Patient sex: M
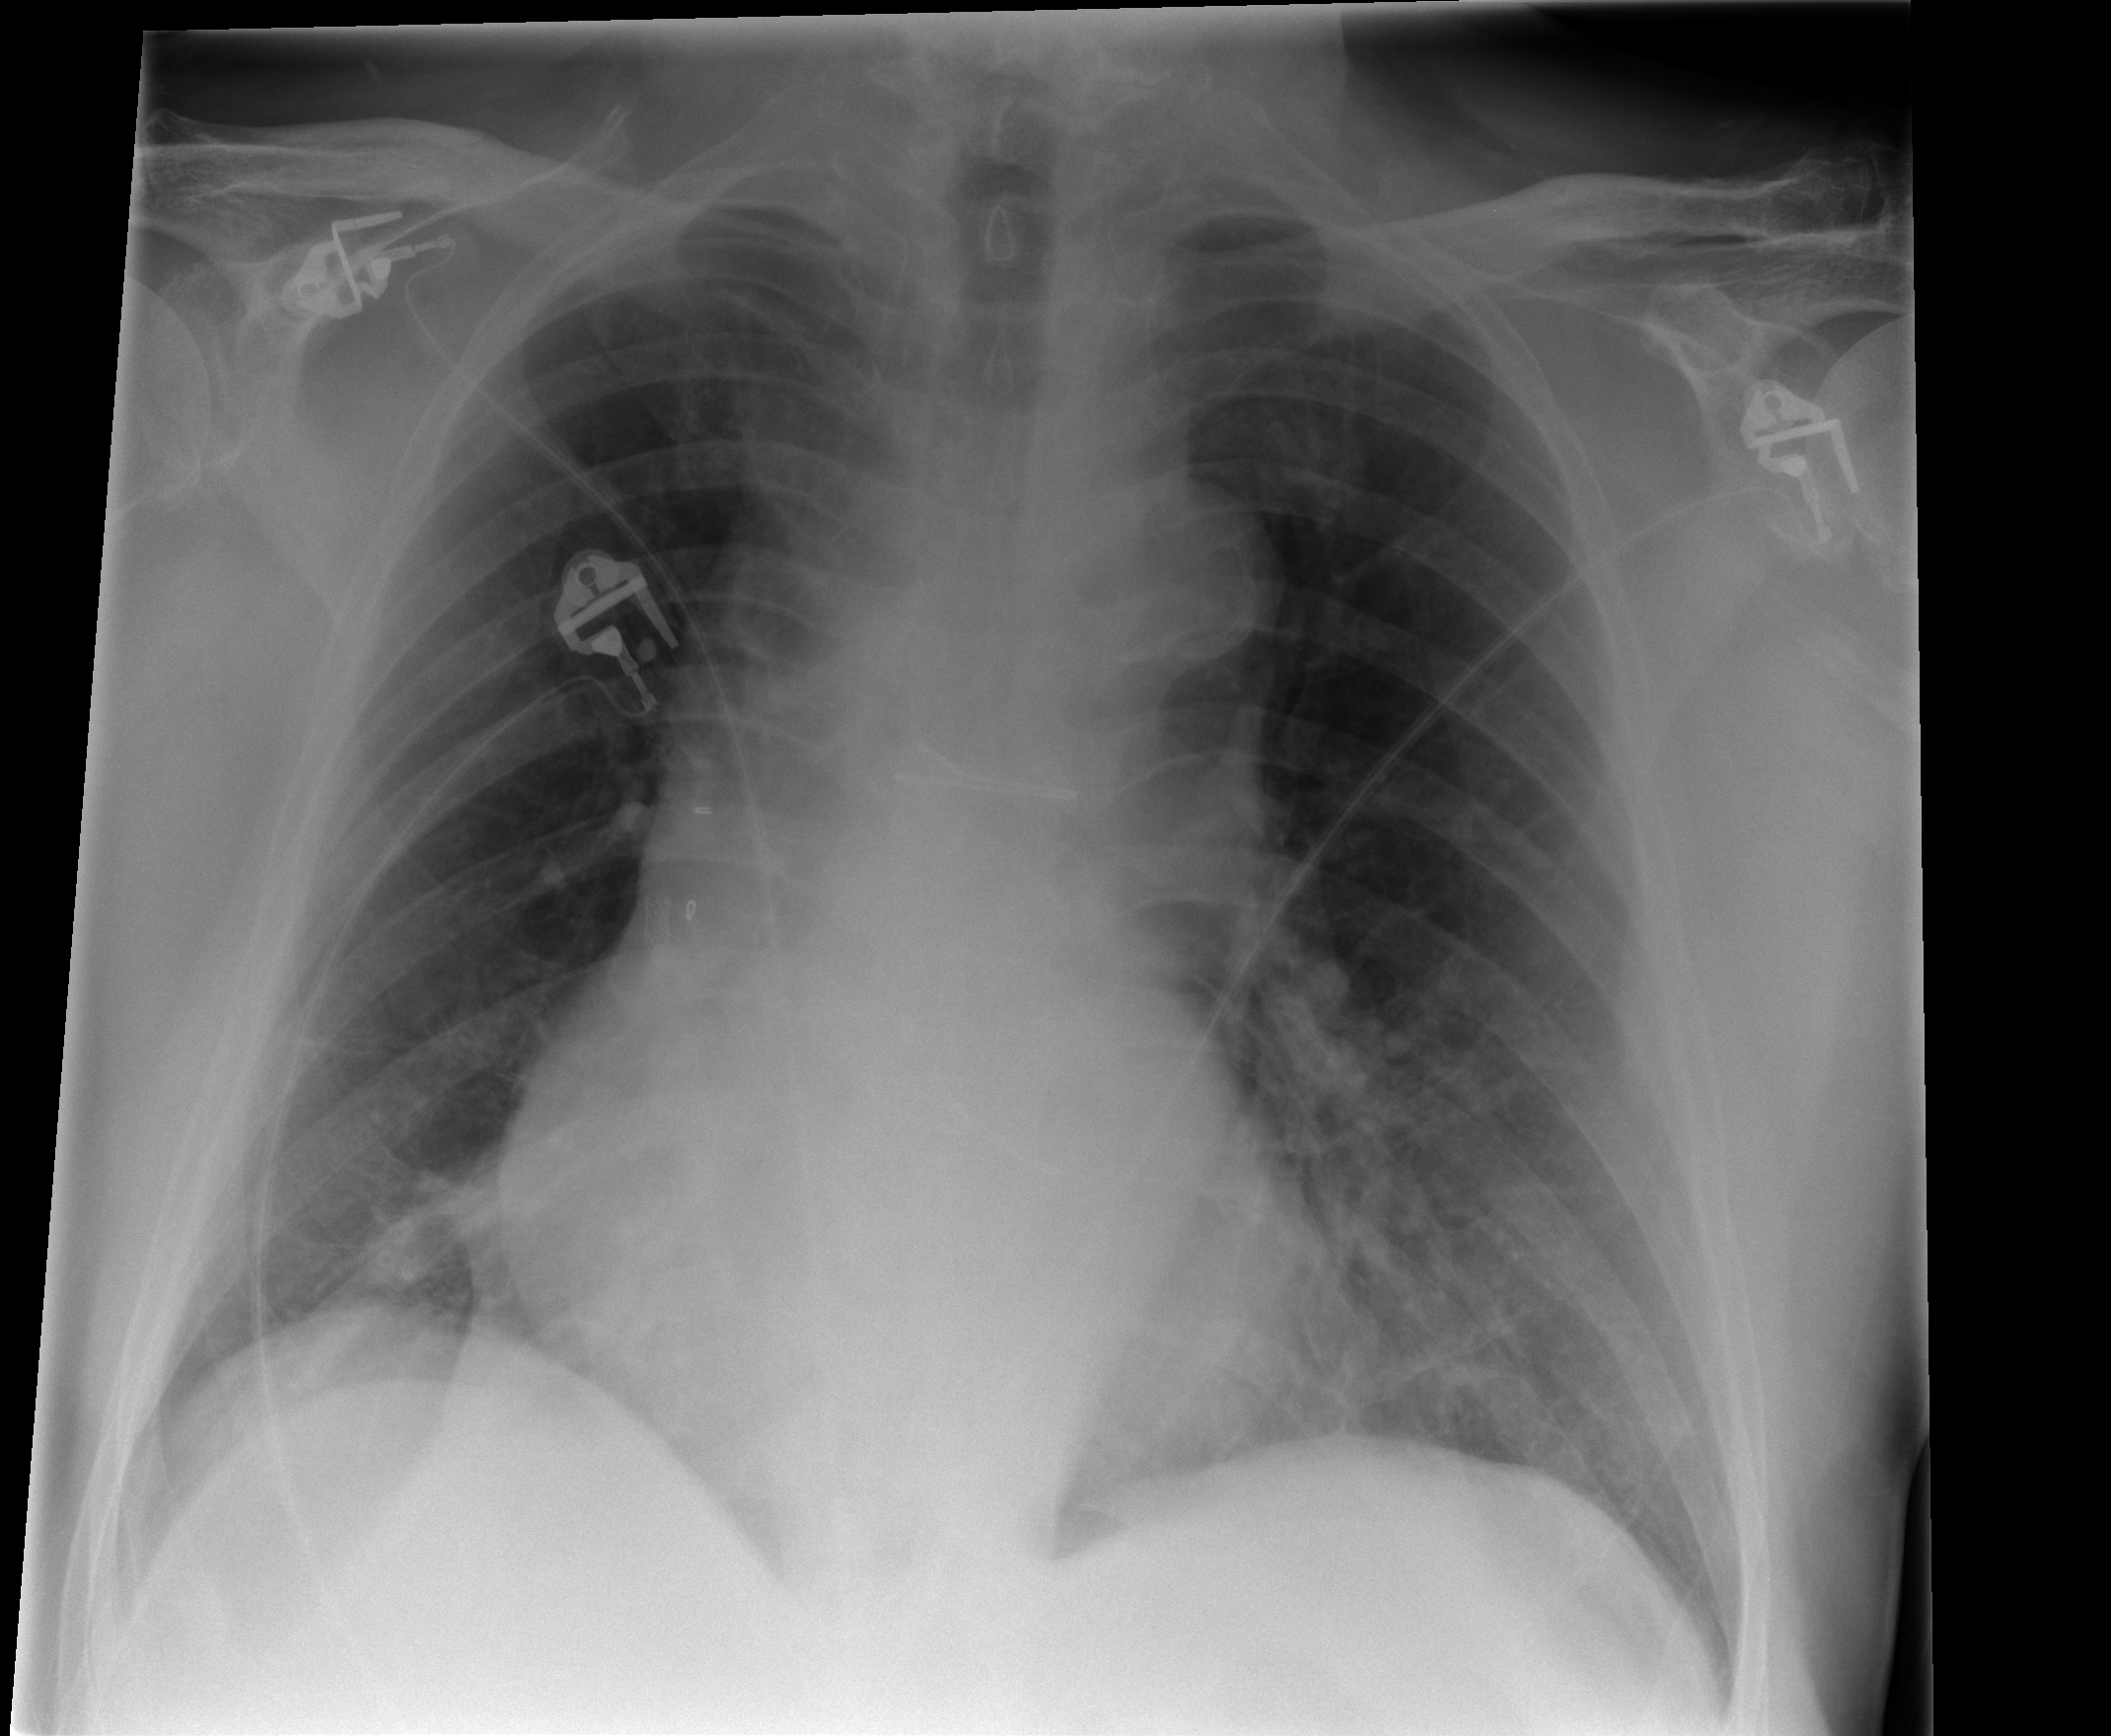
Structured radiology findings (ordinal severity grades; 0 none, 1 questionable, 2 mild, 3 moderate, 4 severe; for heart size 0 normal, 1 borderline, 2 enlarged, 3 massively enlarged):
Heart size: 2
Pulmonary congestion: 0
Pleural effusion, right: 0
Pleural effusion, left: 0
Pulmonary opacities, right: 0
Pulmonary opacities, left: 0
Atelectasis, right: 2
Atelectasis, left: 2